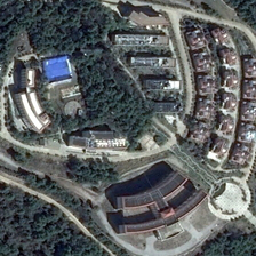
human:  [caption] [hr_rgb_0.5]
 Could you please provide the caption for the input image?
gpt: the resort closed by circular streets is located in a forest a.

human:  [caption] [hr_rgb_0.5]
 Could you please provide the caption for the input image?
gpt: A tourist attraction in the forest

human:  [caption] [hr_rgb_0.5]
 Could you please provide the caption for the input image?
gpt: here lies a smart resort with three rows of houses and several buildings surrounded by lush trees .

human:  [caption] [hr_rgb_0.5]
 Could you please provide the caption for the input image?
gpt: The resort is surrounded by a circular road.

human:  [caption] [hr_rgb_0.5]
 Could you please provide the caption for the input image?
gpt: The resort, surrounded by a circular road, is located in the forest.